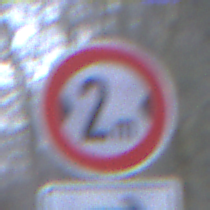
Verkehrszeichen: TatsaechlicheBreite2
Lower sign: RichtungsangabeDurchPfeile5
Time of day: MorningAfternoon
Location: Outdoor (Nature)
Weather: Overcast
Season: Winter
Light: Natural